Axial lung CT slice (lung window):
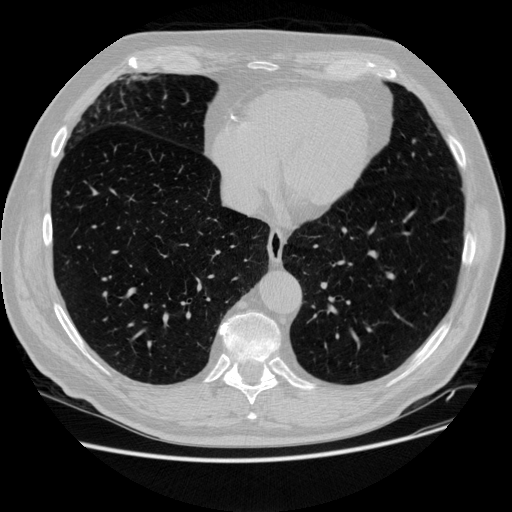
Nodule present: no